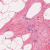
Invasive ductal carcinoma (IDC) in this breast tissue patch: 0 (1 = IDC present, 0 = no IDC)